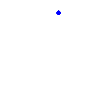
Particle: kaon